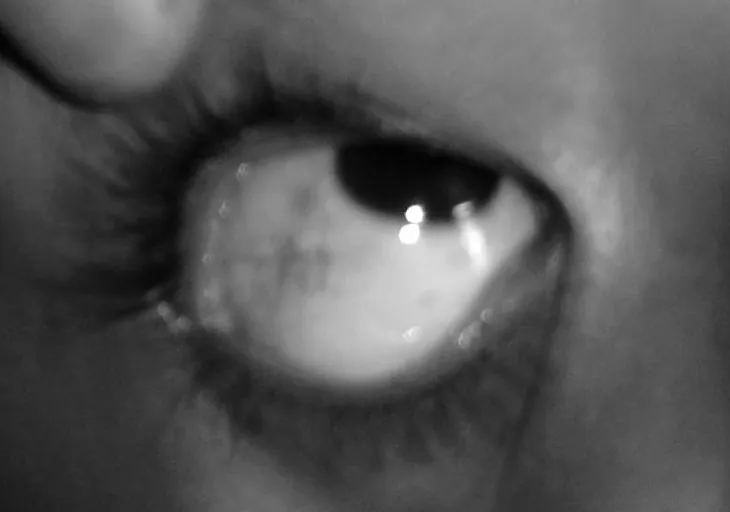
Picture showing telangiectasia over bulbar conjunctivae.
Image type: medical_photograph (oral_photograph)